Question: I have 'JQuery UI AutoComplete' to a normal textbox displays few with its
I'm separating by 'Pipe-Character " | "' - as shown below in the Image.
Now, the alignment / column alignment of each Item/string varies according to its length. Say one string is large and another short, so menu looks like
I'm trying it to display the 'MenuItem' string as 'JUSTIFIED' or 'EQUAL' length / alignment.
What 'CSS' changes I have to make in order to accomplish this ?
Thank you :-)

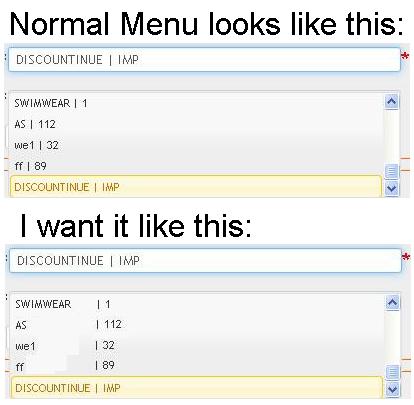
Answer: This is My Code---
'''
$.ajax({
url: 'SomeController/someAction',
type: 'POST',
dataType: 'json',
data: {},
success: function (data, textStatus, jqXHR) {
var x;
$('#txtDeptCode').autocomplete({
source: data.Response,
minLength: 0,
select: function (event, ui) {
x = ui.item.value;
event.preventDefault();
x = x.split('|');
$(this).val(x[1].split(' ')[1]);
}
}).data("ui-autocomplete")._renderItem = function rdrItem(ul, item) {
return $("<li></li>").data("item.ui-autocomplete", item).append("<a><div style='width:100%;'><div style='width:70%; float:left;'>" + item.value.split('|')[0] + " </div><div style='width:30%; float:right;'> </div><div>(" + item.value.split('|')[1] + ")</div></div></a>").appendTo(ul);
};
'''
And here is the output: